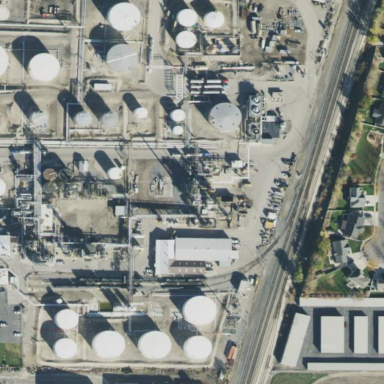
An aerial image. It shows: Industrial area dedicated to oil processing - oil refinery.